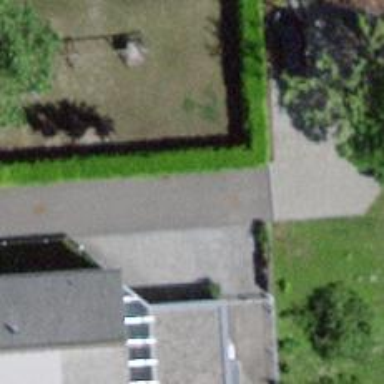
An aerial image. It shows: Driveway leading to service road.